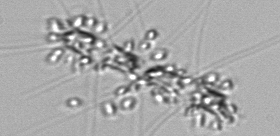
Label: Chaetoceros_didymus_TAG_external_flagellate